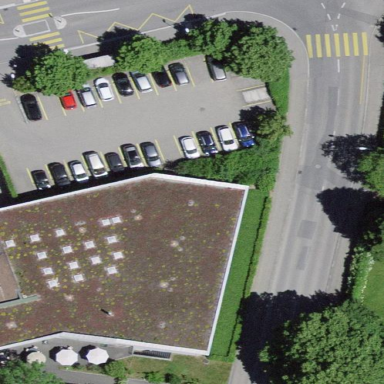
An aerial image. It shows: Building with flat roof.